Aerial crown-view tile of a tropical tree (Barro Colorado Island, Panama), acquired 20250616:
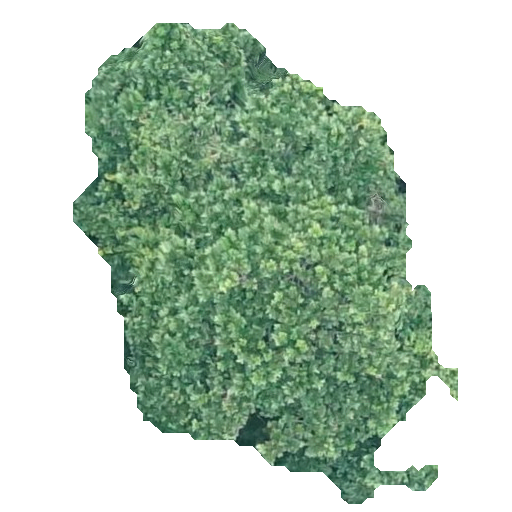
Species: Anacardium excelsum
GBIF accepted scientific name: Anacardium excelsum
Crown area: 173.117 m²